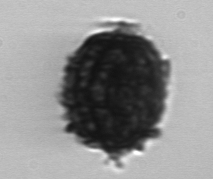
Label: Thalassiosira_TAG_external_detritus